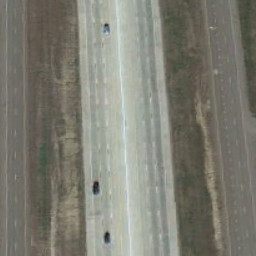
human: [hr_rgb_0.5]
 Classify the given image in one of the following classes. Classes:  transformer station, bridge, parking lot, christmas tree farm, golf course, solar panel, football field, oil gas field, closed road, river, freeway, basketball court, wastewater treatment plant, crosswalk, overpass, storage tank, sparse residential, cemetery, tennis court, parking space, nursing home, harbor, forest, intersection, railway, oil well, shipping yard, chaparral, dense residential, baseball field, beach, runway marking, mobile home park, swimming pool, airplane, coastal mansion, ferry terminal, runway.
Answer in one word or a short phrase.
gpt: freeway